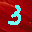
Label: 3